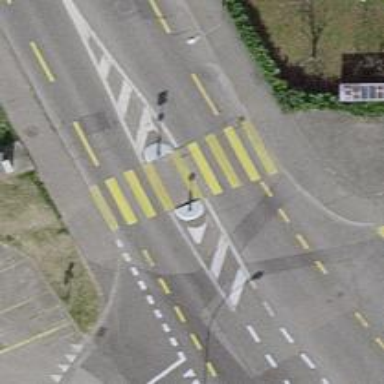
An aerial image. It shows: Uncontrolled footway crossing with markings.